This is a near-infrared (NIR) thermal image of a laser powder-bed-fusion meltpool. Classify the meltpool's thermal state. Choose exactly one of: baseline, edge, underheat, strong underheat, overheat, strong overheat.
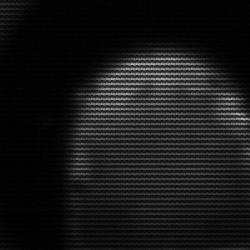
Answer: edge